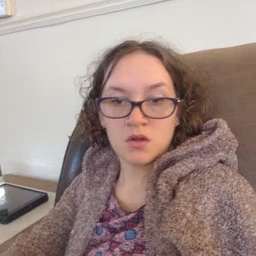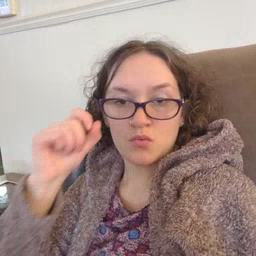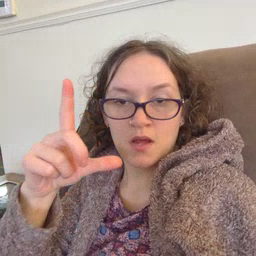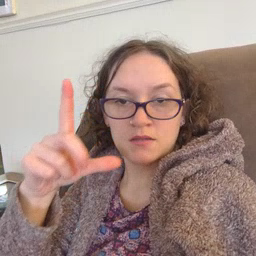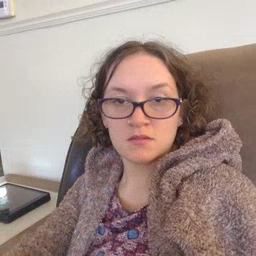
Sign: awake